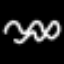
Label: squiggle